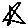
Label: star